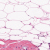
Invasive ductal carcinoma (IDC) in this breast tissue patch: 0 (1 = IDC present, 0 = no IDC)